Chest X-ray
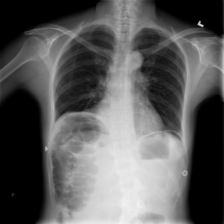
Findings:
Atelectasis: negative
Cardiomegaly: negative
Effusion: negative
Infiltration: negative
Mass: negative
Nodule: negative
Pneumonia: negative
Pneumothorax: negative
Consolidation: negative
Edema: negative
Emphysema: negative
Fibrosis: negative
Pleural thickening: negative
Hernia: negative